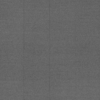
Label: dusty